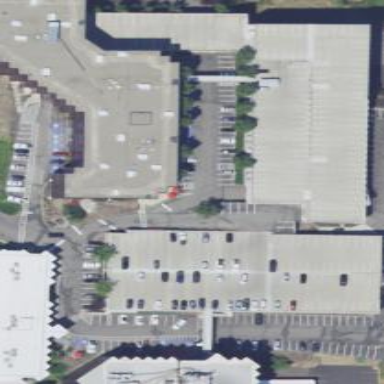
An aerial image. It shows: Commercial building.